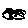
Label: cloud